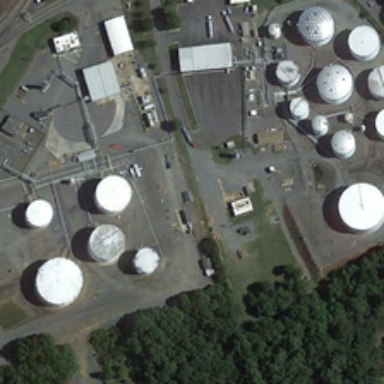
Some storage tanks in different sizes are near some green trees .